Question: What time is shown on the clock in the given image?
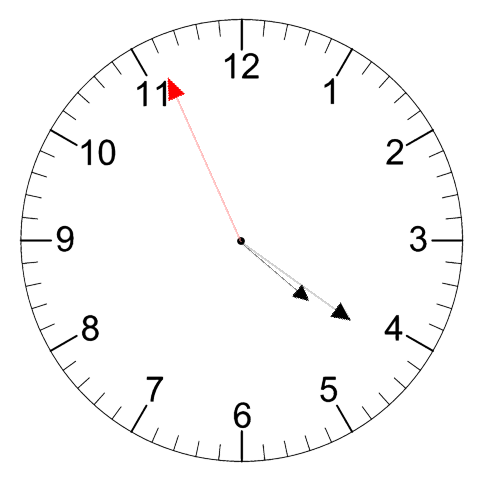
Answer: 04:20:56